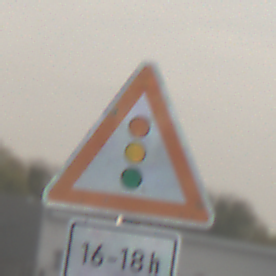
Verkehrszeichen: Lichtzeichenanlage
Zusatzzeichen unten: ZeitangabenOhneBeschraenkungAufWochentage1
Umgebung: Outdoor, Suburban
Tageszeit: MorningAfternoon
Wetter: Overcast
Licht: Natural
Jahreszeit: NotSpecified
Kontrast: LowContrast